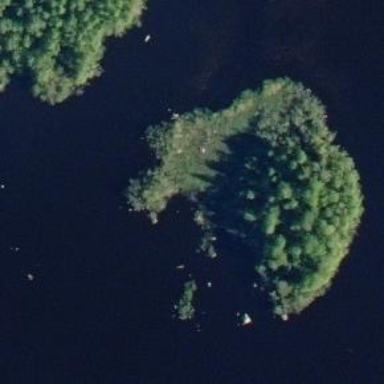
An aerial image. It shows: Islet.